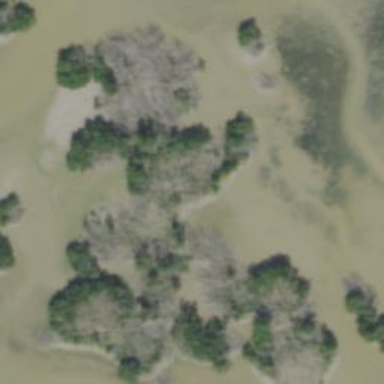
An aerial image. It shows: Rich mangrove swamp wetland filled with Mangrove plants.